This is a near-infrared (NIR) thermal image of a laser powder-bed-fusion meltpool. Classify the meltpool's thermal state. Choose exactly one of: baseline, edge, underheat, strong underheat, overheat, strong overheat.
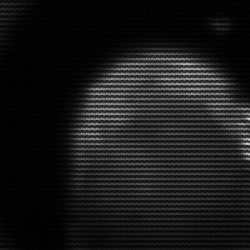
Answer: edge